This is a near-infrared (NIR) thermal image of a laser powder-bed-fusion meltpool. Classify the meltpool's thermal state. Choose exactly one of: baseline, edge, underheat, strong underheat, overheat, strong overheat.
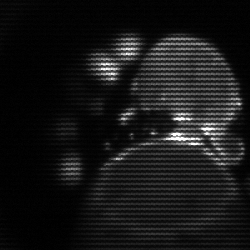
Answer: edge